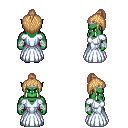
a pixel art fantasy rpg character, male body template, orc, green skin, underdress, red pants, light blonde short topknot hairstyle, silver tiara, white cloth bandages, brown slippers, four views (front, back, left, right), 2x2 character sprite sheet, small pixel art, hard edges, no anti-aliasing